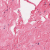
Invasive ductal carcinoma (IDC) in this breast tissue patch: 0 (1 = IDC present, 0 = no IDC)